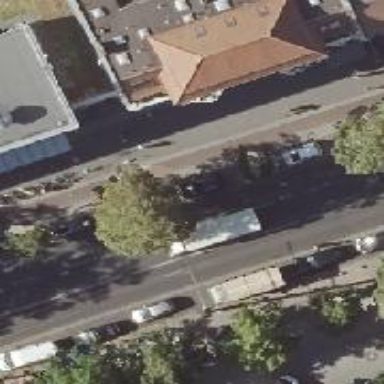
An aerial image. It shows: Secondary road with asphalt surface. There are separate sidewalks on both sides. Parking is parallel along the street side on the right and on the kerb on the left side.